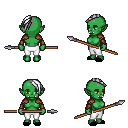
a pixel art fantasy rpg character, female body template, orc, green skin, leather shoulder armor, white pants, white long mohawk hairstyle, cloth bracers, black slippers, spear, four views (front, back, left, right), 2x2 character sprite sheet, small pixel art, hard edges, no anti-aliasing